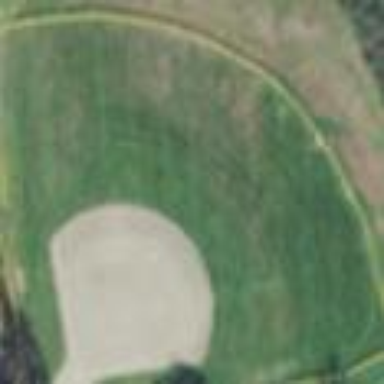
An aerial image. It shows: Baseball pitch for leisure and sports activities.